Aerial crown-view tile of a tropical tree (Barro Colorado Island, Panama), acquired 20240716:
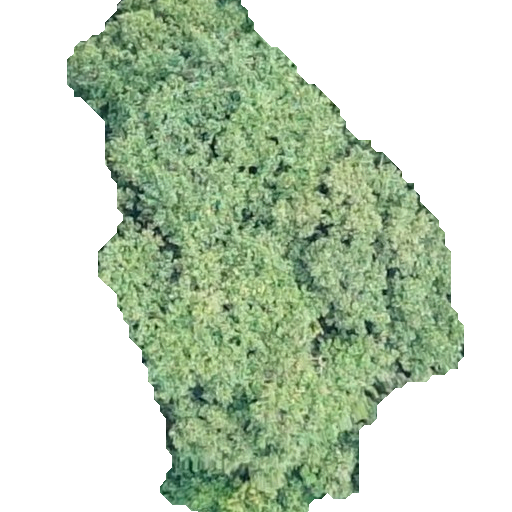
Species: Prioria copaifera
GBIF accepted scientific name: Prioria copaifera
Crown area: 208.651 m²